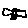
Label: bird